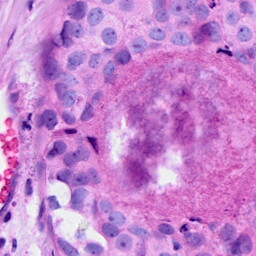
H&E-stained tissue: Breast